Field crop: tomato
Growth stage: 1
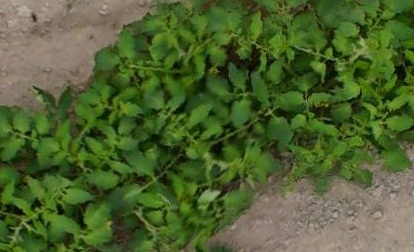
Species: tomato